Aerial crown-view tile of a tropical tree (Barro Colorado Island, Panama), acquired 20240918:
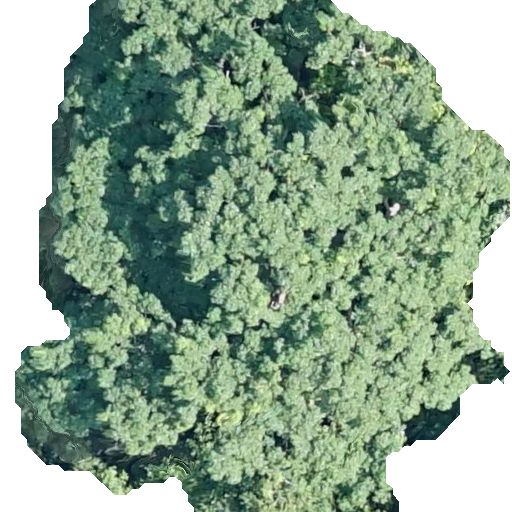
Species: Pseudobombax septenatum
GBIF accepted scientific name: Pseudobombax septenatum
Crown area: 319.823 m²